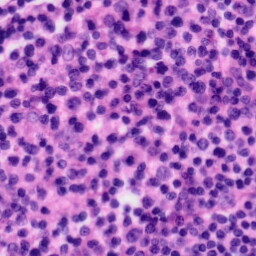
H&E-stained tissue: Tonsil